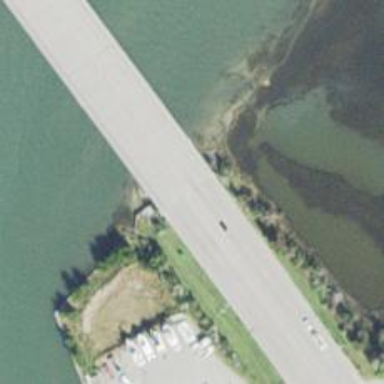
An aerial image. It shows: Trunk road bridge.